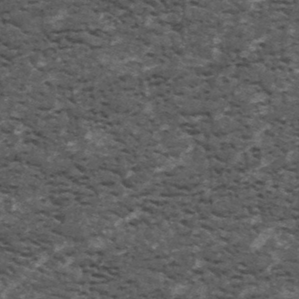
Label: frost